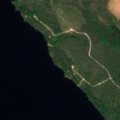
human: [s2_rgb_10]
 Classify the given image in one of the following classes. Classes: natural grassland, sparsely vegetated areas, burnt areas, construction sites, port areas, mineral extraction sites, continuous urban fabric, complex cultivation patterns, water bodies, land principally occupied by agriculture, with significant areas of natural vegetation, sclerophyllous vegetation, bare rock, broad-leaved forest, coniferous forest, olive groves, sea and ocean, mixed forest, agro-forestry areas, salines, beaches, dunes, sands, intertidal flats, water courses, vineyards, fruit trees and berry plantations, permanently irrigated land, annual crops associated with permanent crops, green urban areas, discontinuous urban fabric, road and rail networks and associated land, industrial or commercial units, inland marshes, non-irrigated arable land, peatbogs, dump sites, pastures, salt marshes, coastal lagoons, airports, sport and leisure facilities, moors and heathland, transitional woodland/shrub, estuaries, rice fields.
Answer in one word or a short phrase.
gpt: coniferous forest, water bodies